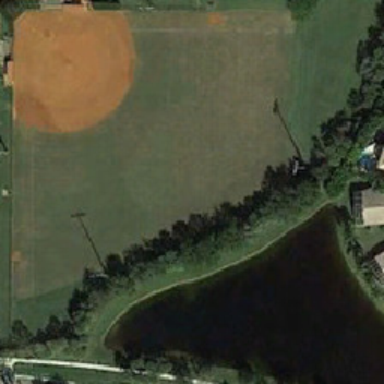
The baseball field is close to a row of green trees and ponds .